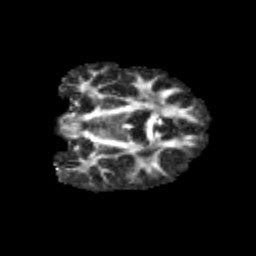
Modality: FA
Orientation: coronal
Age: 12
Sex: female
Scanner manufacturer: siemens
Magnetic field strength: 3 T
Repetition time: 3.8 s
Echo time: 0.07 s